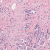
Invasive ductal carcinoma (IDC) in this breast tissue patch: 1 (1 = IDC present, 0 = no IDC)